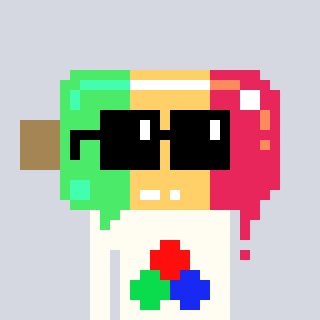
a pixel art character with square black sunglasses, a icepop-shaped head and a grayscale-colored body on a cool background